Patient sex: M
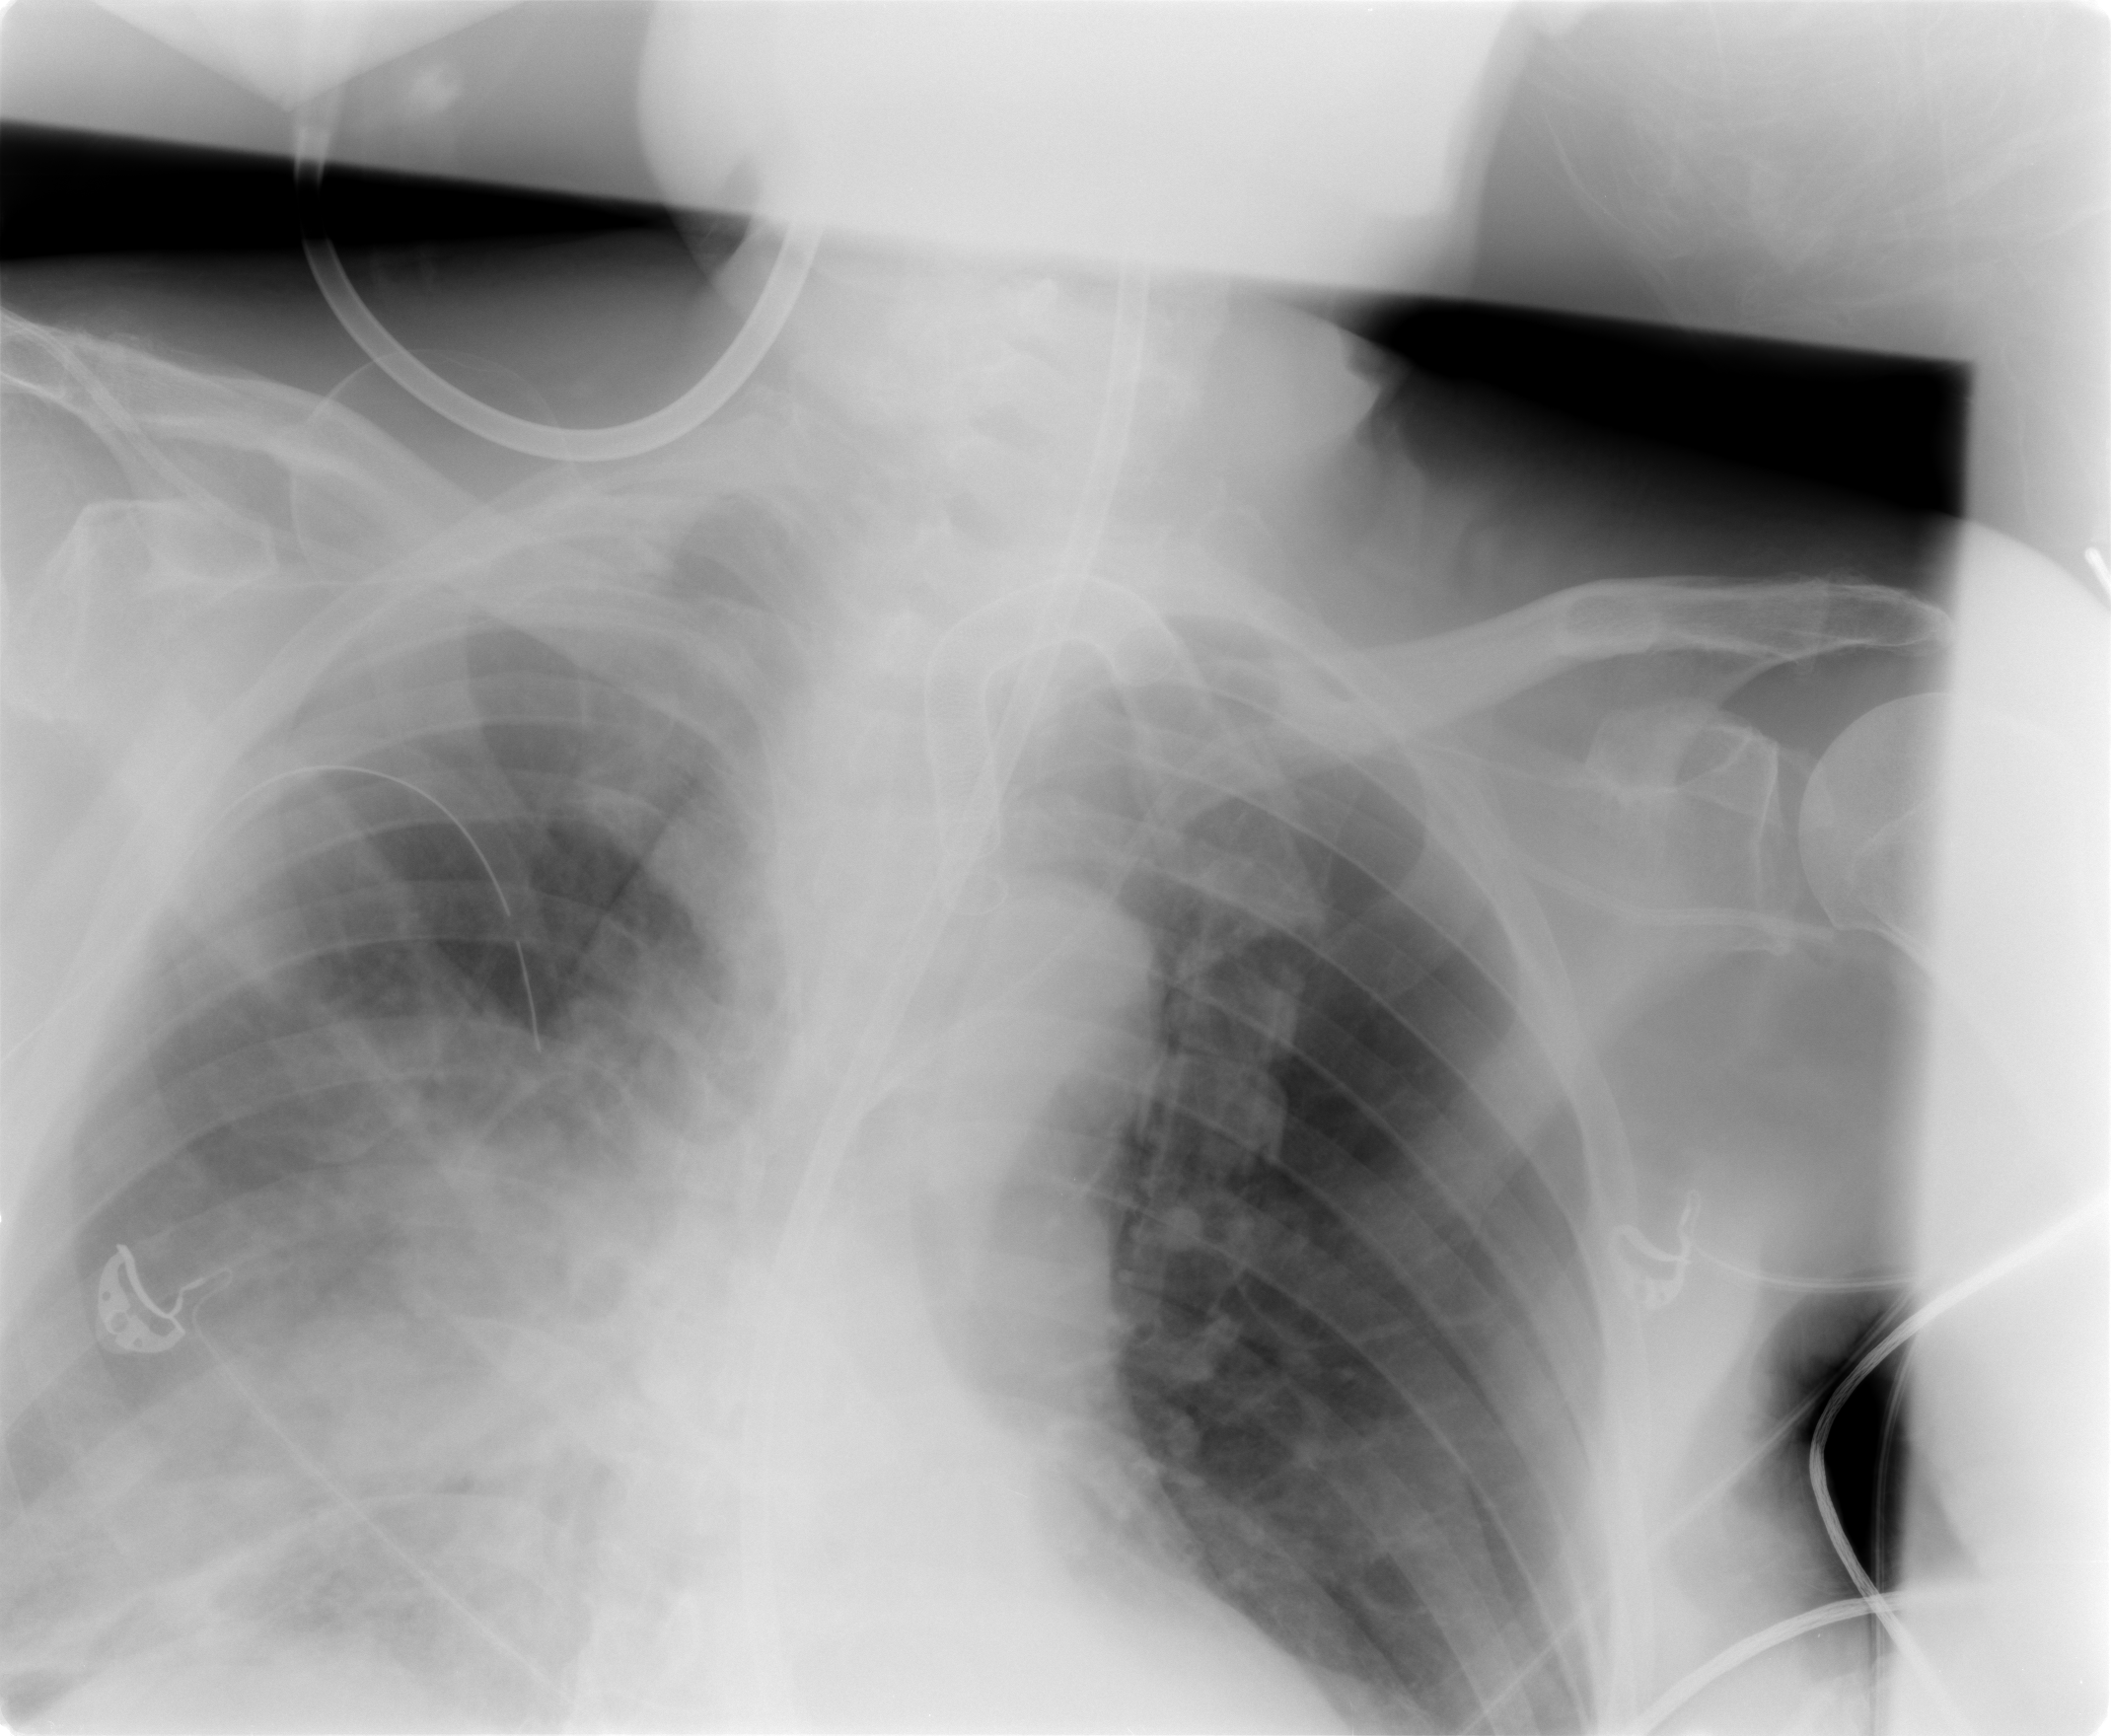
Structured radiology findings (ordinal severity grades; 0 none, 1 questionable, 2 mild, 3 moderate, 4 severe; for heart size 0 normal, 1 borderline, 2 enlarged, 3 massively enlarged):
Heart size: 0
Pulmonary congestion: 0
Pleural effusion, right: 2
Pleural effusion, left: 0
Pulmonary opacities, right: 3
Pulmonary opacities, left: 1
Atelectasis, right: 3
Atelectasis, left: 0